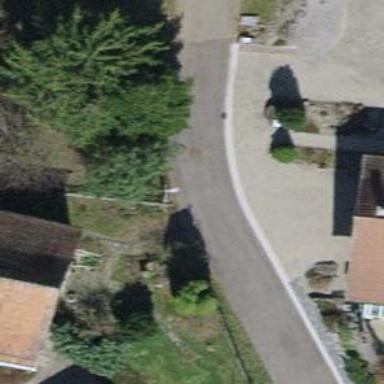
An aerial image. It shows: Residential road with asphalt surface and no sidewalk.